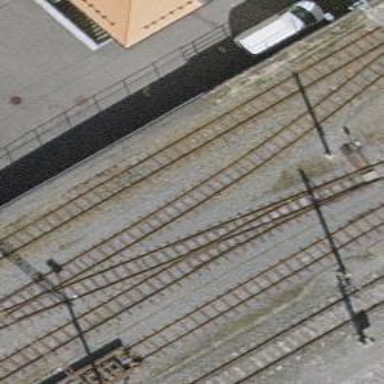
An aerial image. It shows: Narrow-gauge railway in service yard. The railway is electrified with contact line.